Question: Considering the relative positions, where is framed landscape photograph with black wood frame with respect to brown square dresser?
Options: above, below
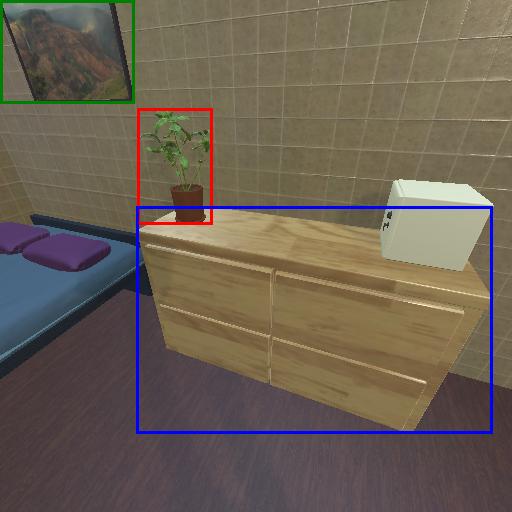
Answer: above